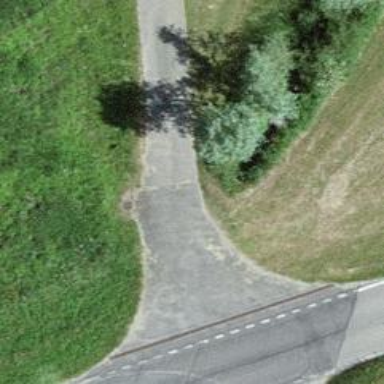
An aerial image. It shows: Well-maintained track road with grade 1 tracktype.